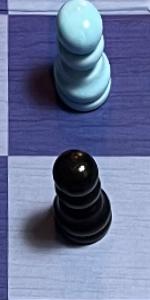
Label: Pawn_Black